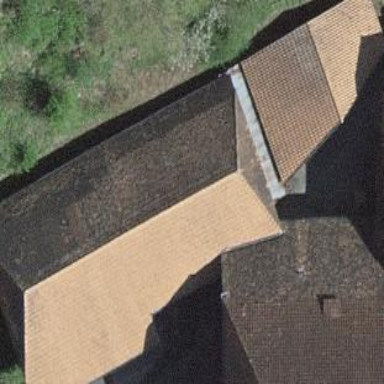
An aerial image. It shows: Barn.